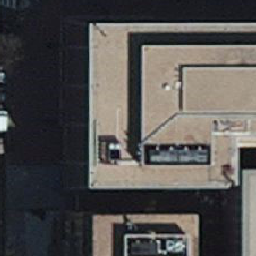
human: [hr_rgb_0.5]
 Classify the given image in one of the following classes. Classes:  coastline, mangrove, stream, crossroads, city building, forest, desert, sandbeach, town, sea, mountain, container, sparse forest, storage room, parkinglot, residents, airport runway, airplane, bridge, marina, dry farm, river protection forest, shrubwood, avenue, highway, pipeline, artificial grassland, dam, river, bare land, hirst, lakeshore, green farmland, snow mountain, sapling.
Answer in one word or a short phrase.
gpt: city building